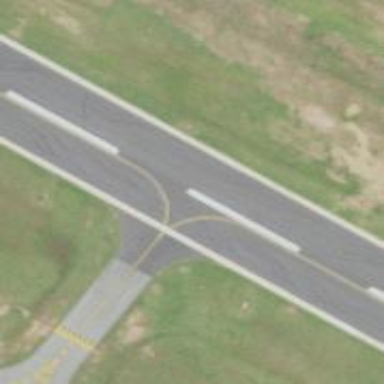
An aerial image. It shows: Image of taxiway at airport.